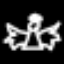
Label: angel